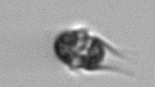
Label: Mesodinium